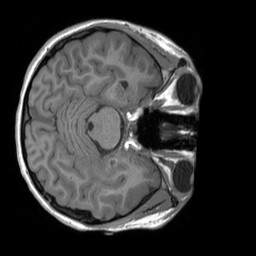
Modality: T1w
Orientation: axial
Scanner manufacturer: siemens
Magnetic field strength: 3 T
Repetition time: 1.7 s
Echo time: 0.00232 s